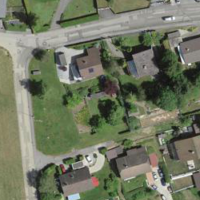
EUNIS habitat code: 55
Species observed at this site:
Filipendula ulmaria